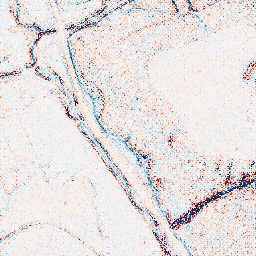
Category: edge_preserving
Decomposition family: bilateral
Decomposition parameters: d: 9
sigma_color: 150
sigma_space: 150
Upsampling method: regularized
Upsampling parameters: scale: 2
lambda_reg: 0.1
Upsampling scale: 2